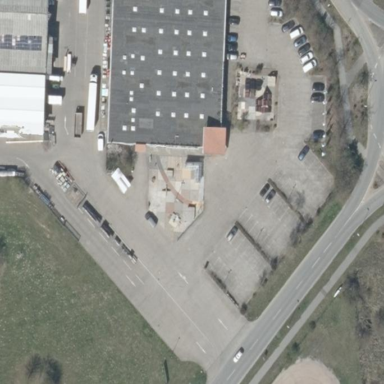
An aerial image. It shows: Industrial building.